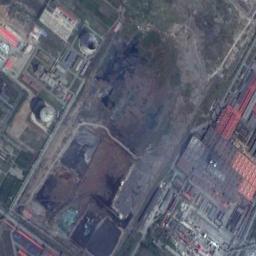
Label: thermal_power_station